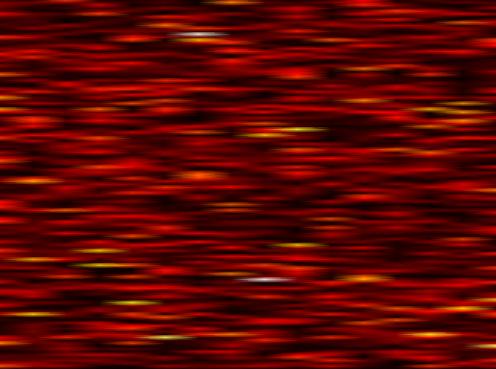
Label: UFMC